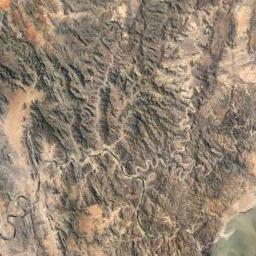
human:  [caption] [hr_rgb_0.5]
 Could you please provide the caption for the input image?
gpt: The folded mountain consists of a number of small ridges and valleys and a river goes through the mountain .

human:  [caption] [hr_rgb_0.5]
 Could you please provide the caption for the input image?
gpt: The mountain is consist of the bare land .

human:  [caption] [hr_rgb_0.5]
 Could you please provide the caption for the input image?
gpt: There are many cracks on the brown mountain .

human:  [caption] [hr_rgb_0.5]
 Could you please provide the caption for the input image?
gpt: The mountains are winding and undulating .

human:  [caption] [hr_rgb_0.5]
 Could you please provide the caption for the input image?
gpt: You can see the veins of the mountain clearly .